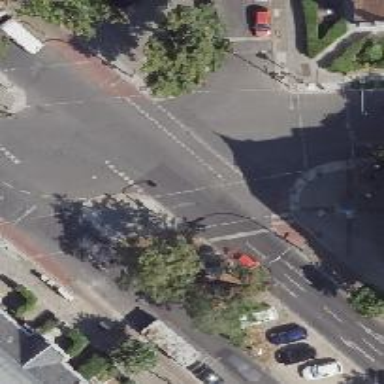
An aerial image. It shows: Road crossing with traffic signals.